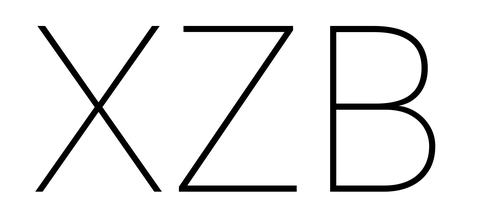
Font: Roboto_Thin